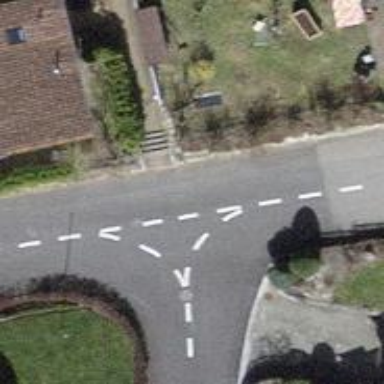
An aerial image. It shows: Road with steps.